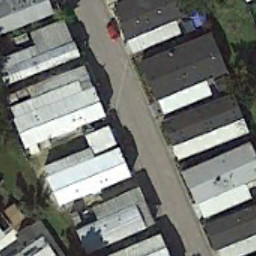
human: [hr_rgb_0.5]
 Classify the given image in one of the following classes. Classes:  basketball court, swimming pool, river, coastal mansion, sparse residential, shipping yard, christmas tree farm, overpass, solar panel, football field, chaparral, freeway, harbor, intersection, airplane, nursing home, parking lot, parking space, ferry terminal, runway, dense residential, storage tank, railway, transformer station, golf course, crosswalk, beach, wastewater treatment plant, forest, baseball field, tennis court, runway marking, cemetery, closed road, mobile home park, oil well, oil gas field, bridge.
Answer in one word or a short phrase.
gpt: mobile home park